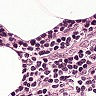
Metastatic tissue present: no